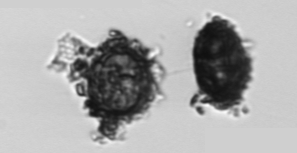
Label: Thalassiosira_TAG_external_detritus